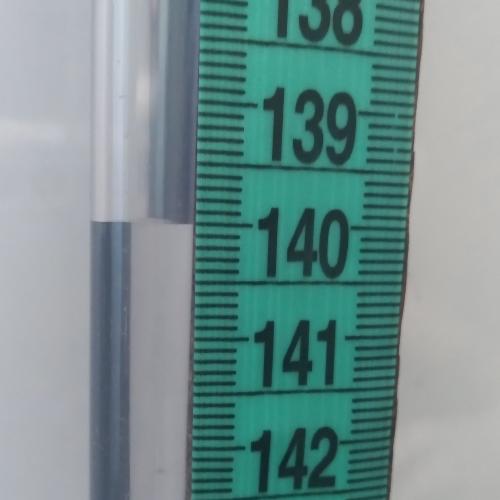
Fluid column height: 140.0 cm